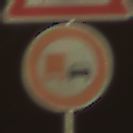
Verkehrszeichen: UeberholverbotKraftfahrzeuge
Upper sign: Arbeitsstelle
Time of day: SunriseSunset
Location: Outdoor (Nature)
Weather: PartlyCloudy
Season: NotSpecified
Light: Natural